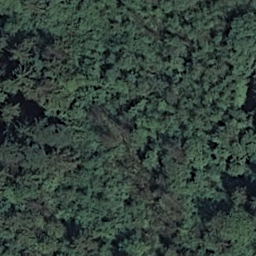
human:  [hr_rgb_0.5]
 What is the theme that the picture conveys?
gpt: forest